Question: See the small logo/icon in the tab when you open any website in any browser?:

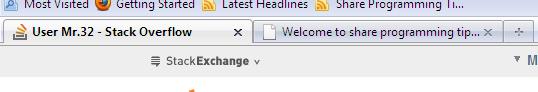
Answer: Two ways,
the first is use this plugin
<URL>
Or, if you really want to learn how it works. Open your theme folder (normally under wp-content -> themes -> your theme name) and then normally in the header.php file there is everythign that happens in the head of your pages.
Any where in the '<head></head>' place the following code...
'''
<link rel="shortcut icon" type="image/x-icon" href="/favicon.ico">
'''
Where /favicon, is the link to your favicon.ico.
To easily make a favicon, use the following link.
<URL>
Hope this helps you learn how to do it and what the actual plugin does for you :)